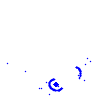
Particle: electron